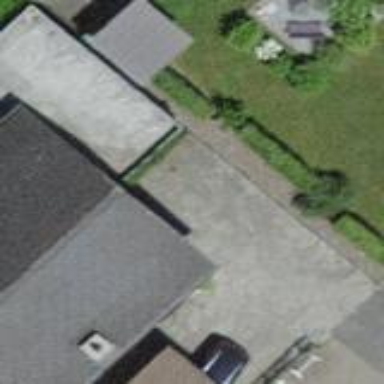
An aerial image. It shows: Garage building.